Aerial crown-view tile of a tropical tree (Barro Colorado Island, Panama), acquired 20241216:
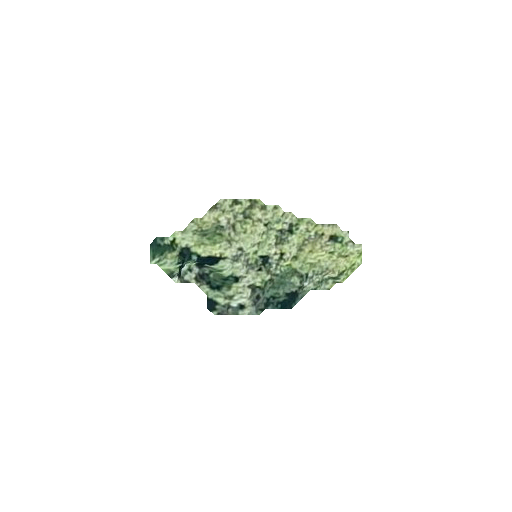
Species: Apeiba membranacea
GBIF accepted scientific name: Apeiba membranacea
Crown area: 23.175 m²